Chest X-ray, AP view. Patient: 45 years old, sex F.
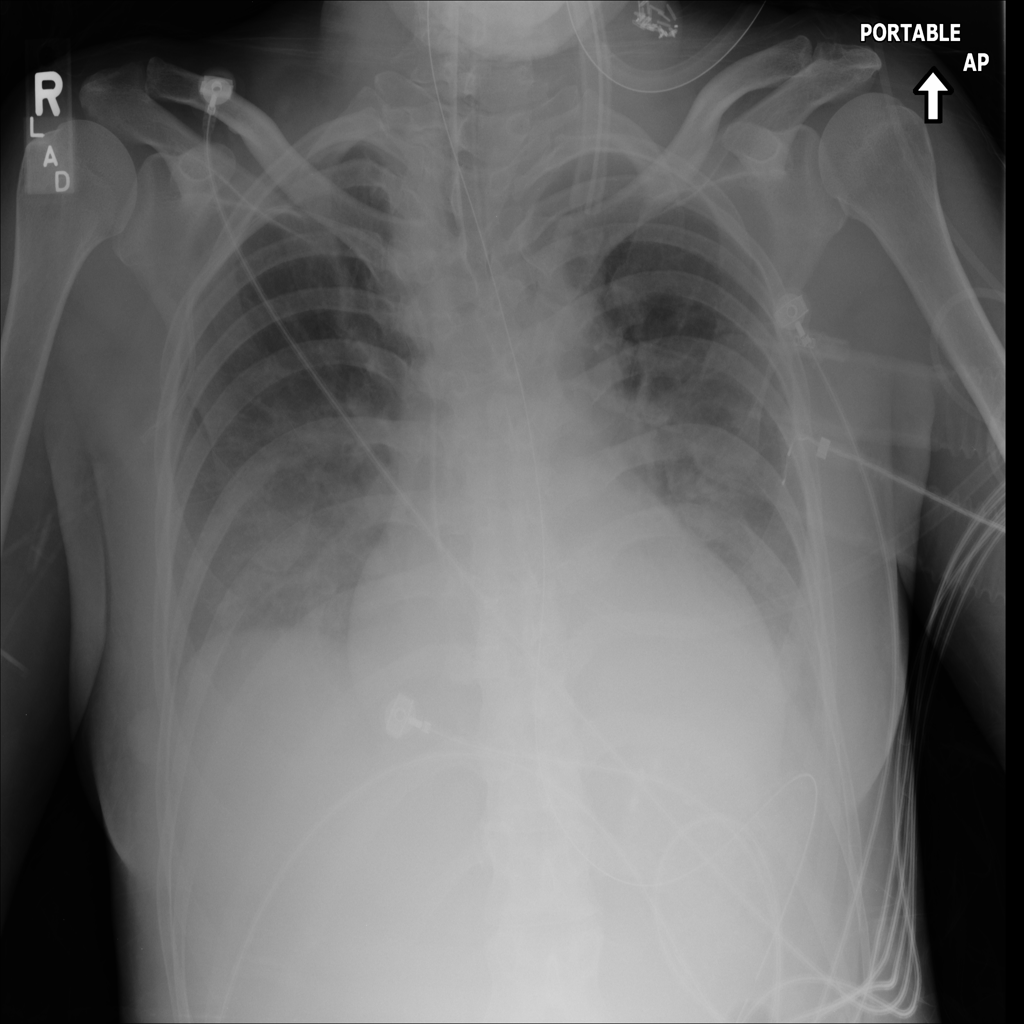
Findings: Cardiomegaly, Effusion